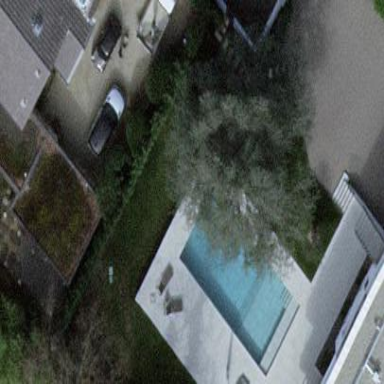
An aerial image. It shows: Swimming pool located in leisure land.